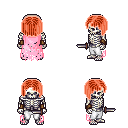
a pixel art fantasy rpg character, male body template, skeleton, pink tattered cape, white pants, red pageboy hairstyle, cloth bracers, dagger, four views (front, back, left, right), 2x2 character sprite sheet, small pixel art, hard edges, no anti-aliasing